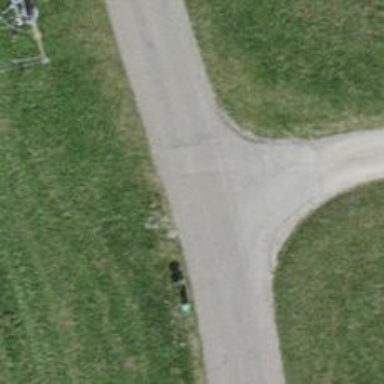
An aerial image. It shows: Residential road.